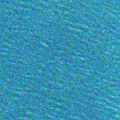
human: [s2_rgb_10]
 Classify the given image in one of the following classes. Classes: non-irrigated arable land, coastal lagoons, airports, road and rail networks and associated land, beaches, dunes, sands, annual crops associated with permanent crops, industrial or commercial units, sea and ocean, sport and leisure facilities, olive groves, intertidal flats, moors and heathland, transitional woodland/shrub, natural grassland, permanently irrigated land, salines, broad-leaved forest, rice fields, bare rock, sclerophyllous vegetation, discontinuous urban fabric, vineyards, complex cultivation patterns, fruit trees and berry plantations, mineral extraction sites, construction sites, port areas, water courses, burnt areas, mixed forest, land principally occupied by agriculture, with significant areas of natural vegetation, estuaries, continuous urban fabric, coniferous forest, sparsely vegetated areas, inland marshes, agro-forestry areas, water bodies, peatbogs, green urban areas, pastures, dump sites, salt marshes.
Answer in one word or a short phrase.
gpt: sea and ocean